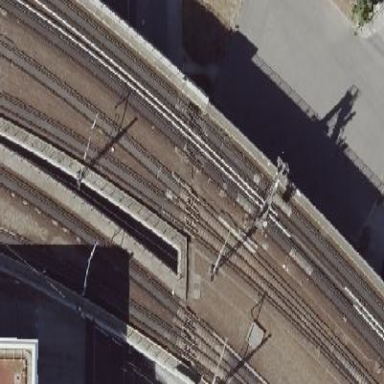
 used for powering transportation systems."